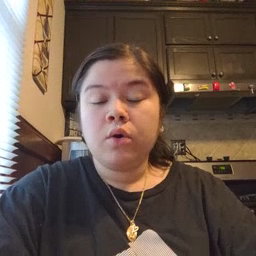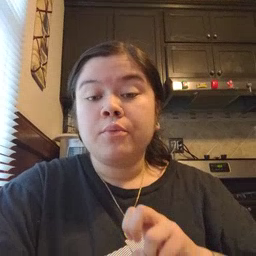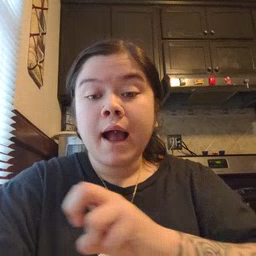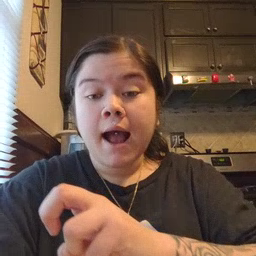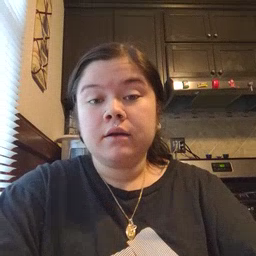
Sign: ride